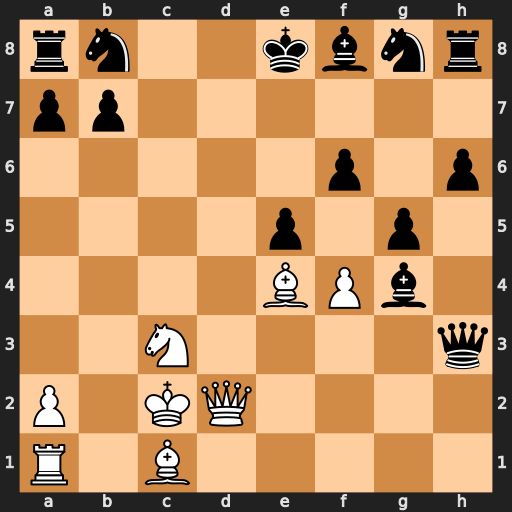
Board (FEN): rn2kbnr/pp6/5p1p/4p1p1/4BPb1/2N4q/P1KQ4/R1B5
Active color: w
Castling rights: kq
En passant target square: -
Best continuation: Bg6+ Ke7 Ba3+ Ke6 Qd5#